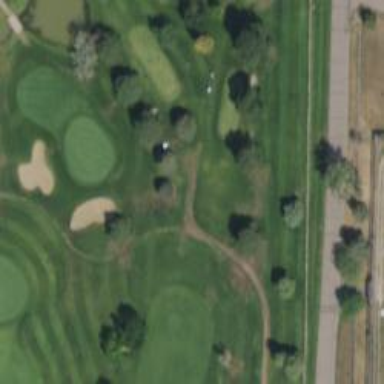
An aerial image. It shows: Path designated for golf carts.